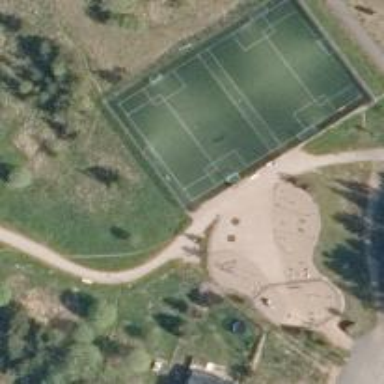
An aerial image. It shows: Artificial turf pitch for leisure land.